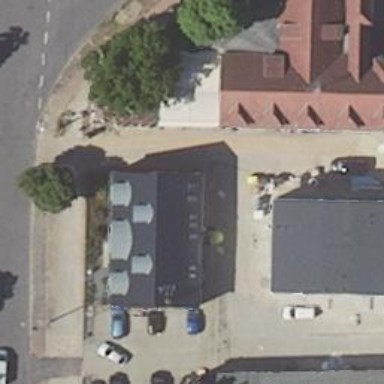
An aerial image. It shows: Veterinary facility.